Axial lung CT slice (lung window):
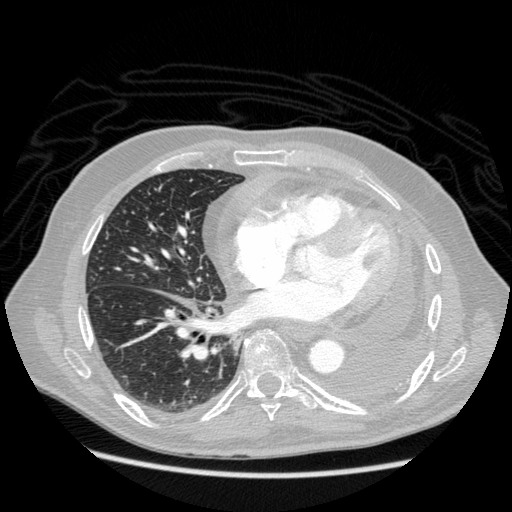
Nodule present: no